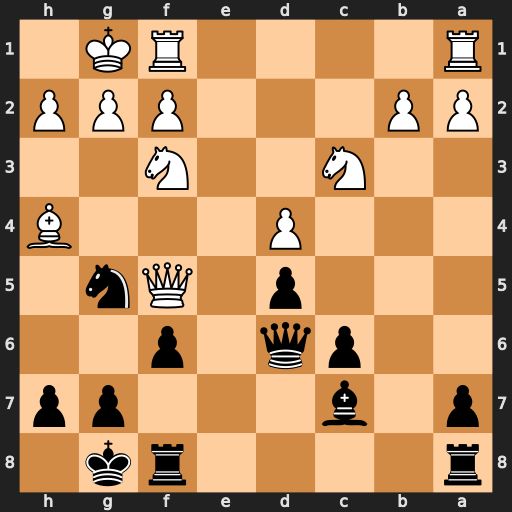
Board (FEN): r4rk1/p1b3pp/2pq1p2/3p1Qn1/3P3B/2N2N2/PP3PPP/R4RK1
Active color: b
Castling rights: -
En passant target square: -
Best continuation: Nxf3+ gxf3 Qxh2#